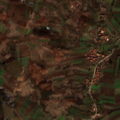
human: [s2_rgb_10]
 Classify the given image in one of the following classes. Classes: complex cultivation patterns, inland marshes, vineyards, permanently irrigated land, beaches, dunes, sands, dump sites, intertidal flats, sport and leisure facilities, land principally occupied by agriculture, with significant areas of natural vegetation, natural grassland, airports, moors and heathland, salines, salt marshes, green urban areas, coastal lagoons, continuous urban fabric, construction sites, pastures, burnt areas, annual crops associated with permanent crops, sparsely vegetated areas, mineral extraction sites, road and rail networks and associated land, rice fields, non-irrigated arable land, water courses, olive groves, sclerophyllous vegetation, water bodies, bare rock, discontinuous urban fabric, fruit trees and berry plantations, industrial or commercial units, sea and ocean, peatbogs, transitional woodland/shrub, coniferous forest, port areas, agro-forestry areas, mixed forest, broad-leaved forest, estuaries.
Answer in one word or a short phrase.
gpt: non-irrigated arable land, complex cultivation patterns, land principally occupied by agriculture, with significant areas of natural vegetation, broad-leaved forest